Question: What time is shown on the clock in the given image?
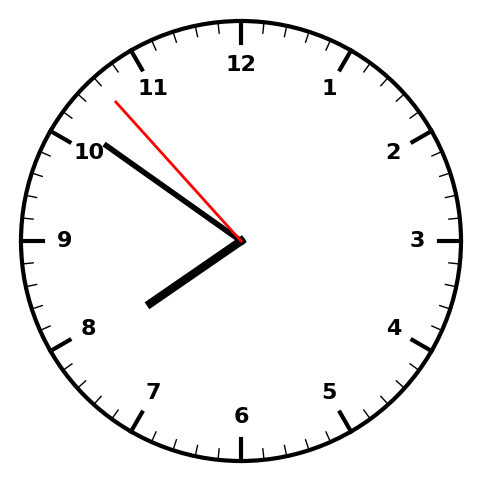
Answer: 07:50:53